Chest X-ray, AP view. Patient: 58 years old, sex M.
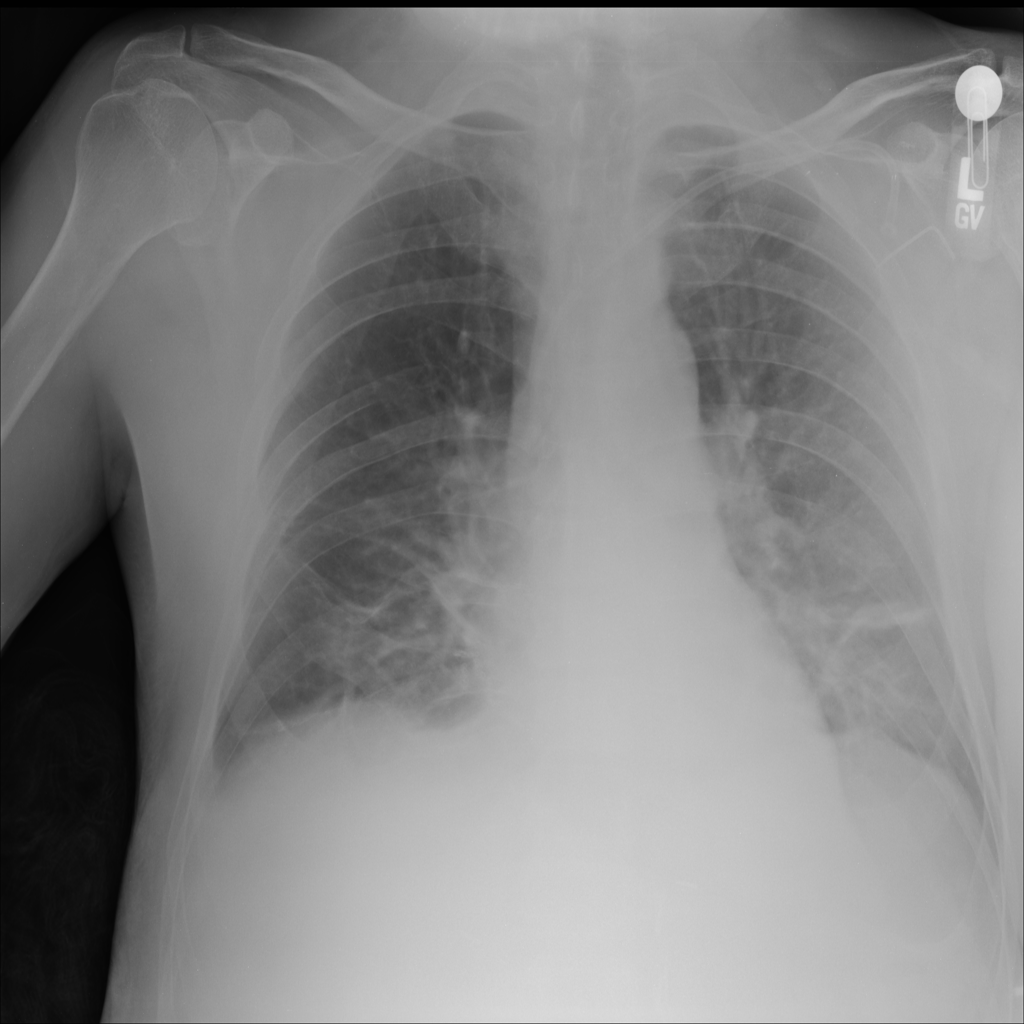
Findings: Atelectasis, Infiltration